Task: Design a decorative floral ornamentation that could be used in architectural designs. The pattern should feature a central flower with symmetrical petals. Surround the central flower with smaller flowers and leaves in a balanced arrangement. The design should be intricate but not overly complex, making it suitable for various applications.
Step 1099:
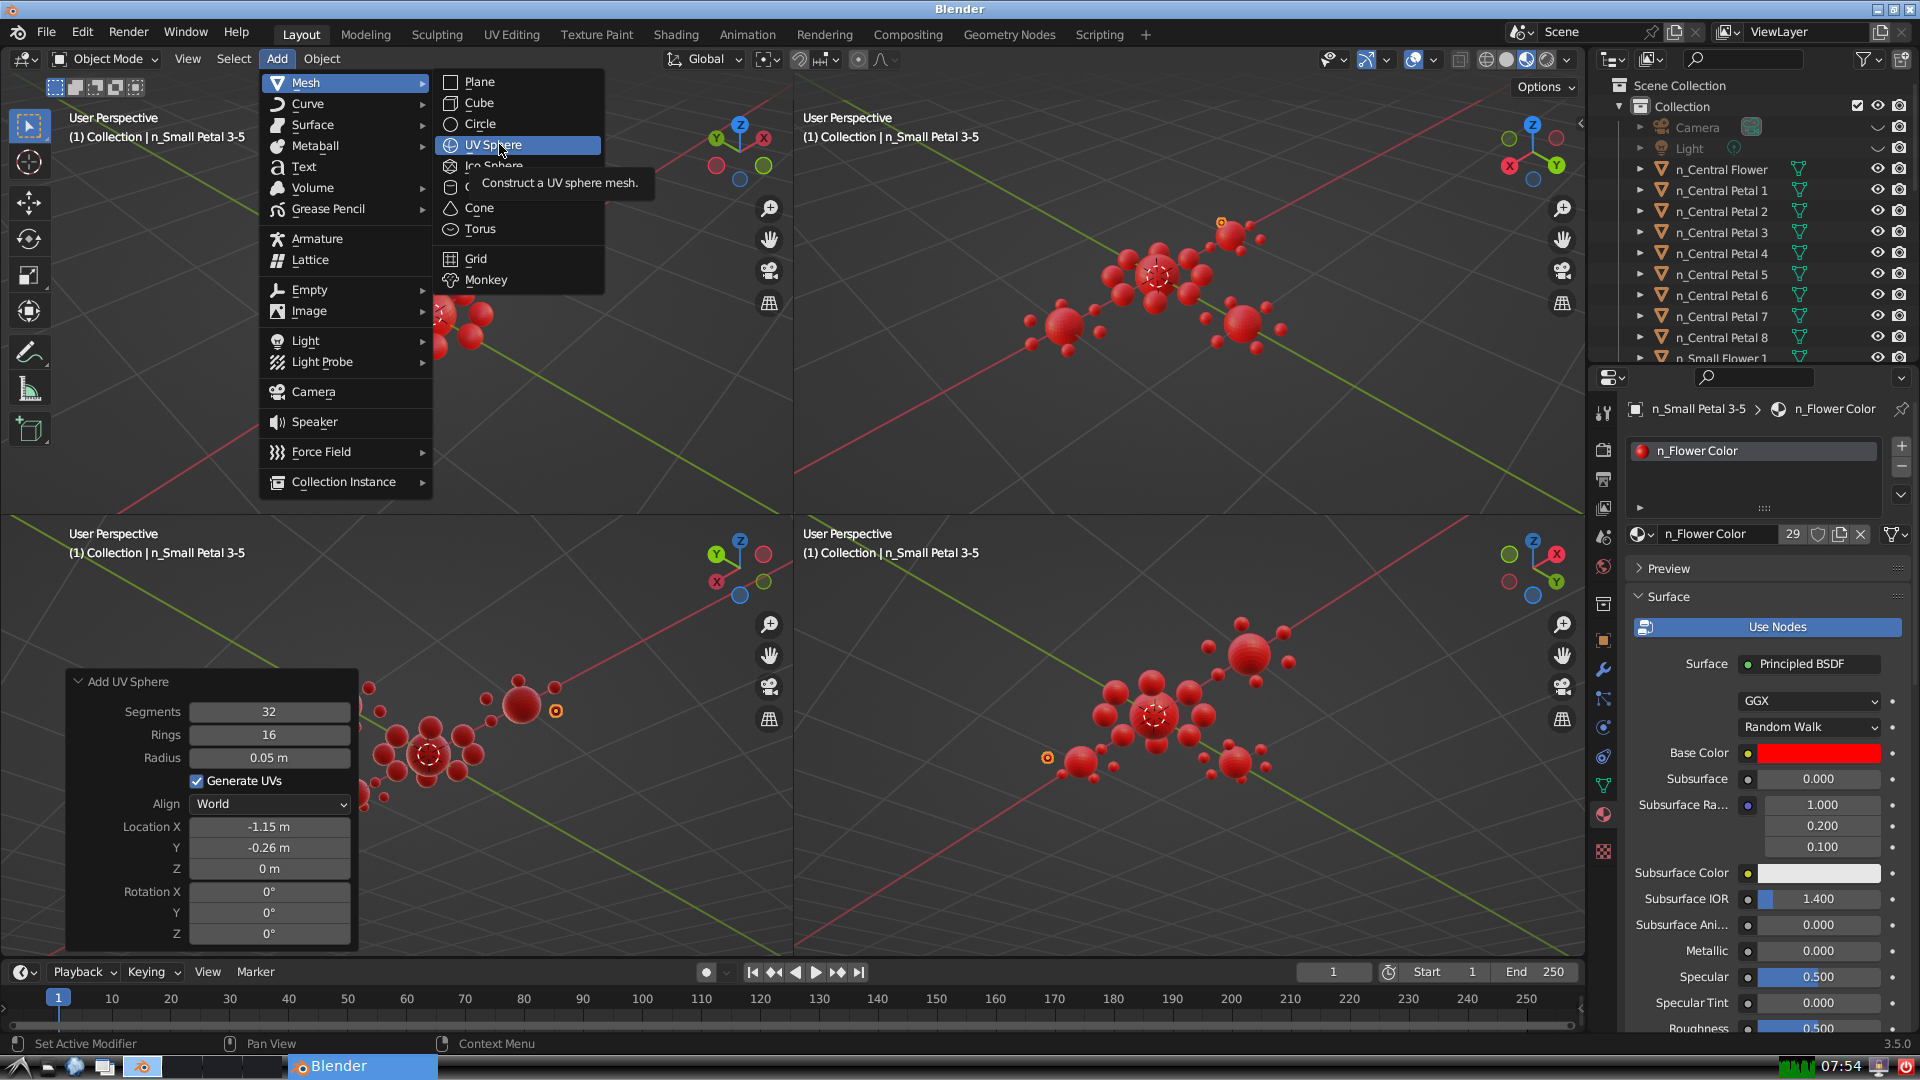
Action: click: no